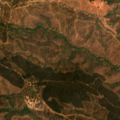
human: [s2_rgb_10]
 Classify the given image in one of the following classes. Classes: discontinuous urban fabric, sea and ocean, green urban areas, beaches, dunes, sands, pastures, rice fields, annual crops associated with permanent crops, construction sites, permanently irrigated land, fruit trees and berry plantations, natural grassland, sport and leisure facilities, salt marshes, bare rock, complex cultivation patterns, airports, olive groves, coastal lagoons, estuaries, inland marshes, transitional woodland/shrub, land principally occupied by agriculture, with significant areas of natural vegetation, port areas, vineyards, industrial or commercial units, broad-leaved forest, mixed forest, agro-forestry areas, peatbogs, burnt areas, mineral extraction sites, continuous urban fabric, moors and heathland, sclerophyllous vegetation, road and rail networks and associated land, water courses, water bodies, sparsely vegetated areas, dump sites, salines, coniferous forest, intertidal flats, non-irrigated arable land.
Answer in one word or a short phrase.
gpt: agro-forestry areas, broad-leaved forest, transitional woodland/shrub